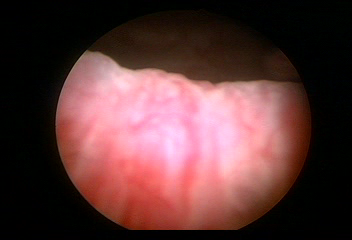
Modality: WLC
Class: Normal mucosa
Bladder cancer association: No